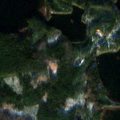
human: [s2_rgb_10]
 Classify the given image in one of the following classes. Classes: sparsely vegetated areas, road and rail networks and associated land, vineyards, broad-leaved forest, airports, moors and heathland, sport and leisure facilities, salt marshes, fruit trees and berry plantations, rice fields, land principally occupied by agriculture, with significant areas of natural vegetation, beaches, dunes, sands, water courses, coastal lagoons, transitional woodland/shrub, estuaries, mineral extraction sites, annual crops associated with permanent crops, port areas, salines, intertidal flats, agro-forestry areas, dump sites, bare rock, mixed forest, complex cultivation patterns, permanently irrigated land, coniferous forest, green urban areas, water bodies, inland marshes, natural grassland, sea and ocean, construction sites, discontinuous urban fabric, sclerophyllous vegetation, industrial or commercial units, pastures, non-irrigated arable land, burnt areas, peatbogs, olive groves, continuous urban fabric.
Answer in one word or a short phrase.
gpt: coniferous forest, water bodies